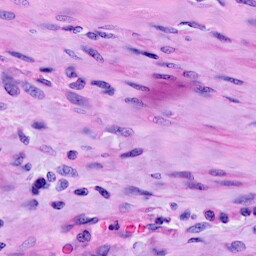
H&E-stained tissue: Cervix